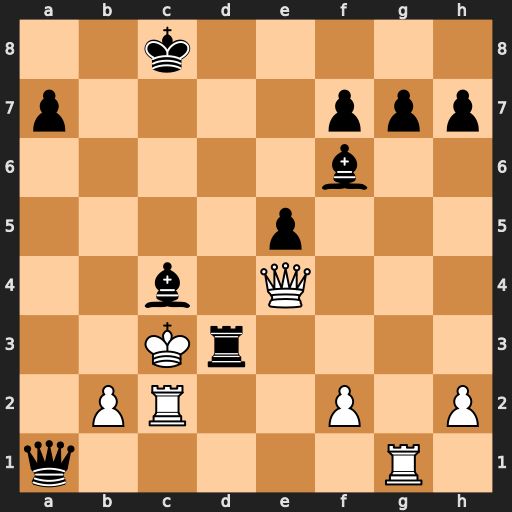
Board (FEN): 2k5/p4ppp/5b2/4p3/2b1Q3/2Kr4/1PR2P1P/q5R1
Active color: w
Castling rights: -
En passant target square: -
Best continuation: Qxd3 Bxd3 Kxd3+ Kb7 Rxa1